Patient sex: F
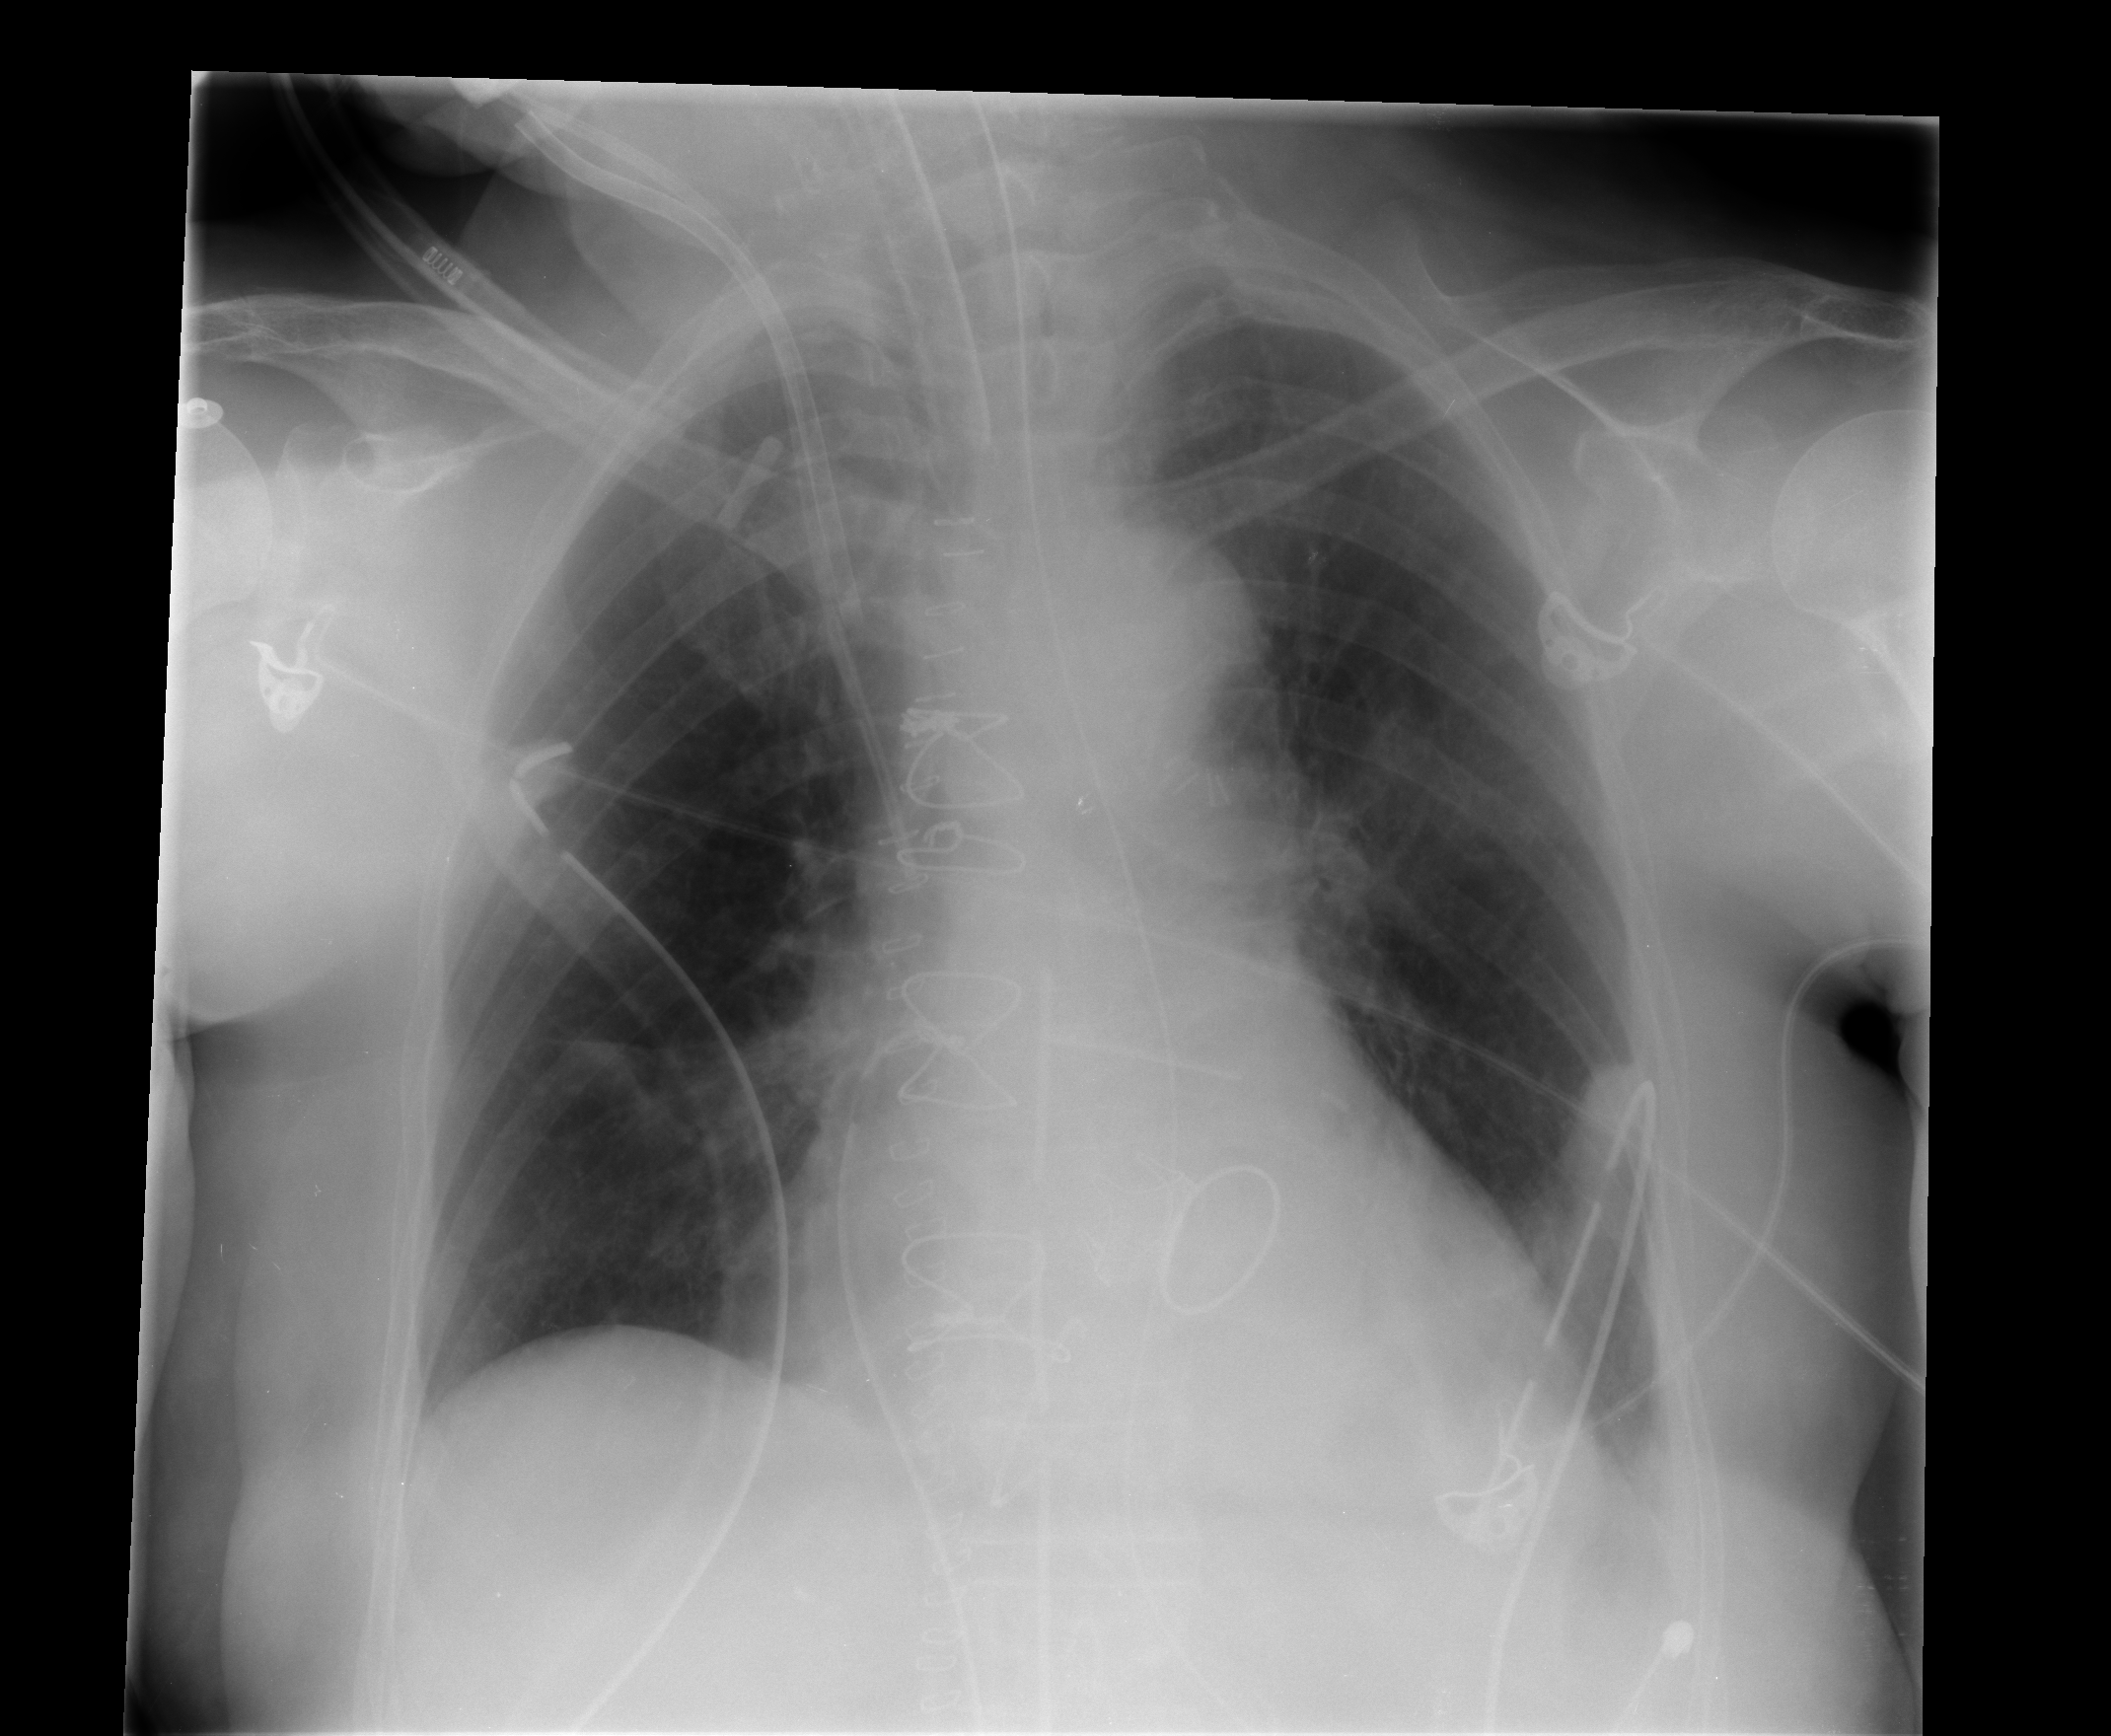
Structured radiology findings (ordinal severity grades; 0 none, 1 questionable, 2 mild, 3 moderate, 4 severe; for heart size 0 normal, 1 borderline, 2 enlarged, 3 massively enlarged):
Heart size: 0
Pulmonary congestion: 0
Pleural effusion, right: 0
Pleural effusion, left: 1
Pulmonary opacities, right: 0
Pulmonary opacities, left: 0
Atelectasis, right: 1
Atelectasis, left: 2